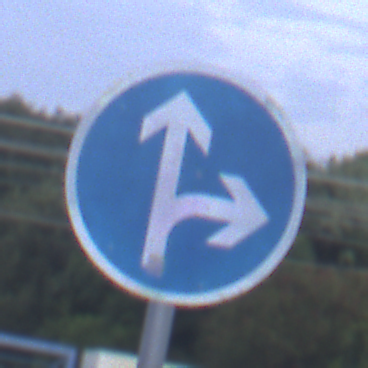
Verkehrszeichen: VorgeschriebeneFahrtrichtungGeradeausOderRechts
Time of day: SunriseSunset
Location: Outdoor (Suburban)
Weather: PartlyCloudy
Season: NotSpecified
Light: Natural